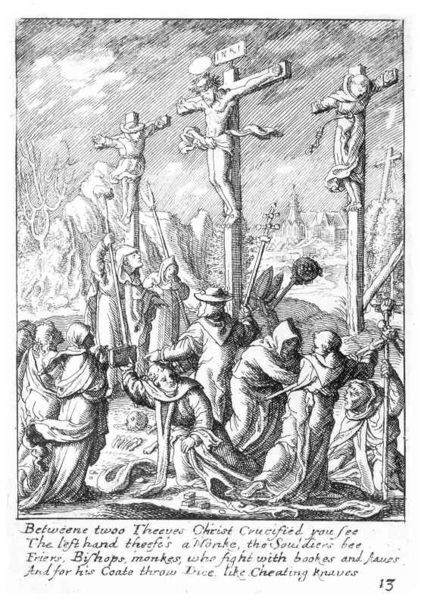
Titel: Christus am Kreuz
Künstler: Wenzel Hollar
Standort: Karlsruhe
Institution: Staatliche Kunsthalle Karlsruhe
Schlagwörter: baum, dunkel, gruppe, himmel, lendenschurz, mann, nackt, umhang, weiß, wolken, bäume, frauen, menschen, stadt, bewegung, frau, grau, holz, männer, schwarz, szene, zeichnung, schal, tuch, leute, alt, bibel, johannes, rahmen, schädel, tod, tot, trauer, bild, ast, erde, häuser, wind, kirche, drei, gewänder, personen, england, bauern, chaos, holzschnitt, schrift, düster, stab, berge, fels, grafik, graphik, tag, krieg, schlacht, sturm, wehen, wetter, bischof, lanze, soldaten, nagel, nägel, regen, knochen, stangen, lende, buch, kloster, kreuz, druck, druckgraphik, druckgrafik, schraffur, schwarz weiß, radierung, stich, seite, illustration, schwert, text, waffen, soldat, getümmel, beschriftung, mäntel, bleistift, beten, menschenmenge, buchseite, römer, himme, zeich, totenkopf, kreuze, stäbe, christus, jesus, kreuzigung, schmerz, mittelalter, dornen, klerus, mönch, mönche, kutten, speer, jünger, maria, kupferstich, magdalena, gekreuzigt, jesu, weisss, schwamm, dornenkrone, bildunterschrift, mörder, englisch, zepter, essig, christ, golgotha, schächer, kreuzstab, buchillustration, passion, kapuzen, golgatha, inri, krez, kreu, kalvarienberg, klage, geißelung, schergen, sünder, barnabas, diebe, kreuzigen, kreuzigungsszene, großbritannien, 13, am, 15, klagende, golgetha, inrj, jesuss, golgolgsths, magdaena, kreuzzigung, guter, volkreich, between, schriftpapier, böser, twoo, theeves, kreuize, golgotah